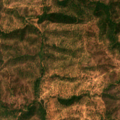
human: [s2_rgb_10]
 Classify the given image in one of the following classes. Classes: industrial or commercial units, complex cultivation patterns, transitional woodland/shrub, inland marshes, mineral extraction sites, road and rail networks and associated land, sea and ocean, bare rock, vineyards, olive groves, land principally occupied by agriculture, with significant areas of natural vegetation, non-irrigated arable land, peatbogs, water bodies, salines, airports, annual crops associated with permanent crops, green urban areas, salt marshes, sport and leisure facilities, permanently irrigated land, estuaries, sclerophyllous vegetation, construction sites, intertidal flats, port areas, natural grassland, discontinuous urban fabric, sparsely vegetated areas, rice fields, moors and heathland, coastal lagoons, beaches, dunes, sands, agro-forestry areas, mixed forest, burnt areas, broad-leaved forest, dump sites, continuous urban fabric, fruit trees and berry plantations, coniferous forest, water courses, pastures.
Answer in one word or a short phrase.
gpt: broad-leaved forest